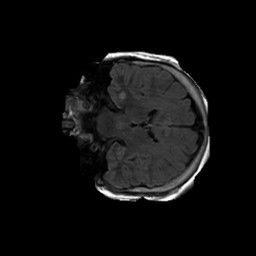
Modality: FLAIR
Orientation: coronal
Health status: ill
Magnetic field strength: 3 T